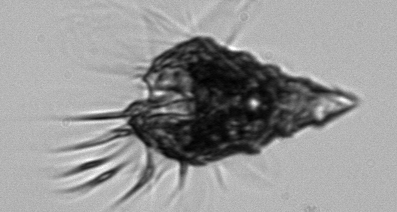
Label: Laboea_strobila